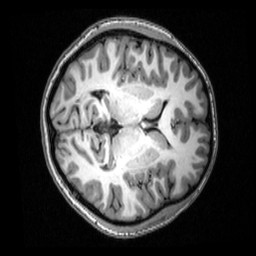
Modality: T1w
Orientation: axial
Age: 23
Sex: female
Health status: healthy
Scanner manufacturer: siemens
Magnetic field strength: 3 T
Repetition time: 2.53 s
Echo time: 0.00339 s